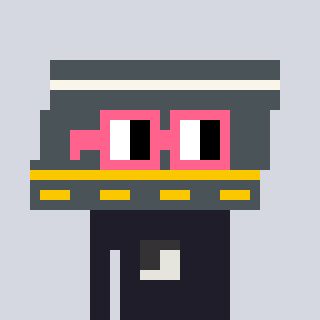
a pixel art character with square pink glasses, a road-shaped head and a grayscale-colored body on a cool background